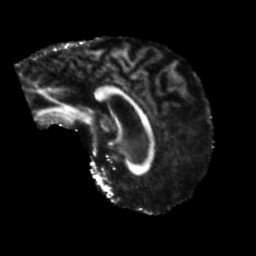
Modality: FA
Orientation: sagittal
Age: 52
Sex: male
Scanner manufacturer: siemens
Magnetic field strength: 3 T
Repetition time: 5.25 s
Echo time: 0.08 s